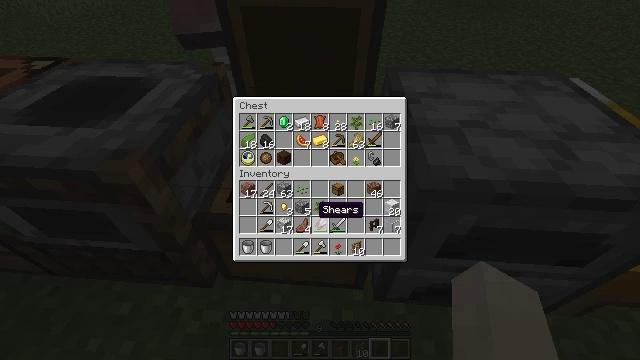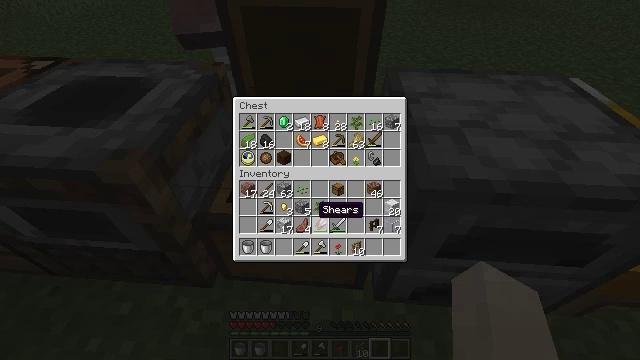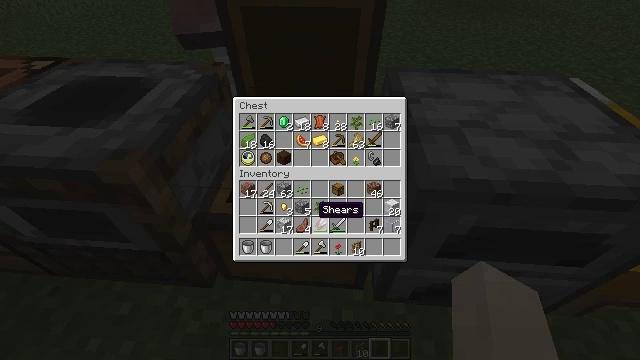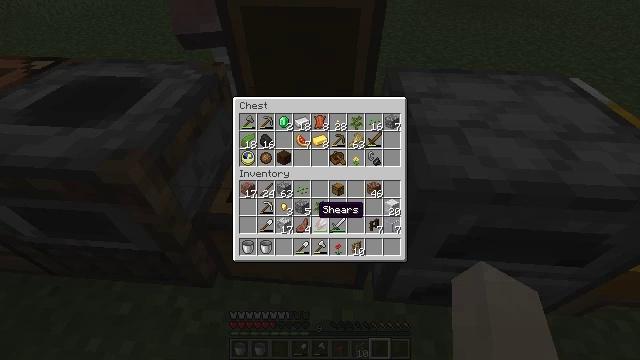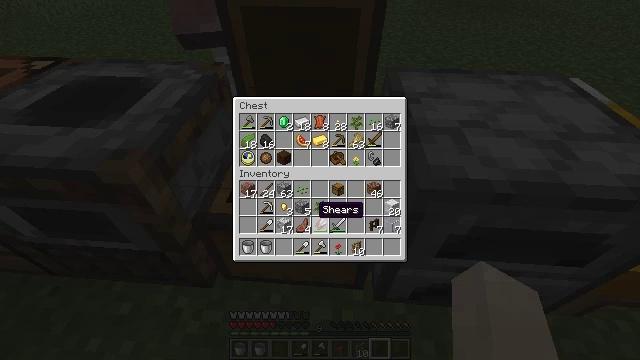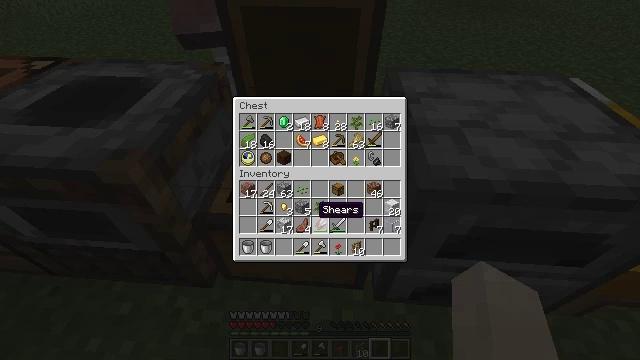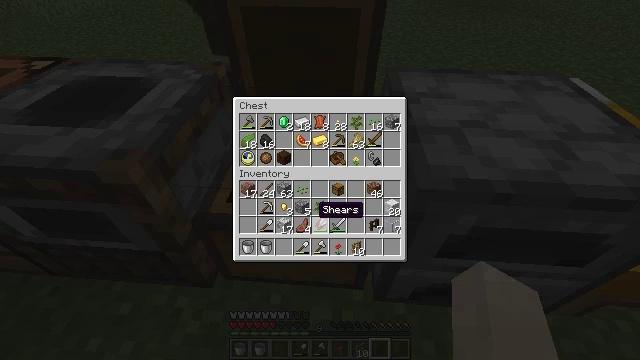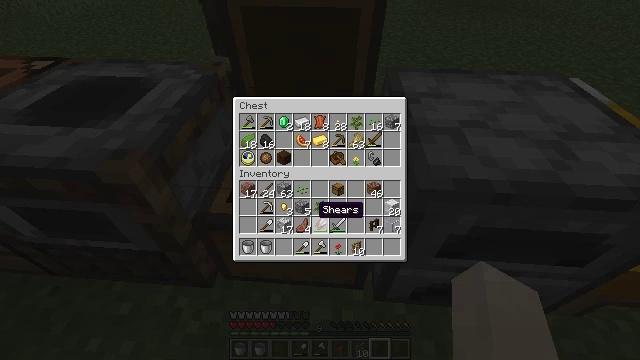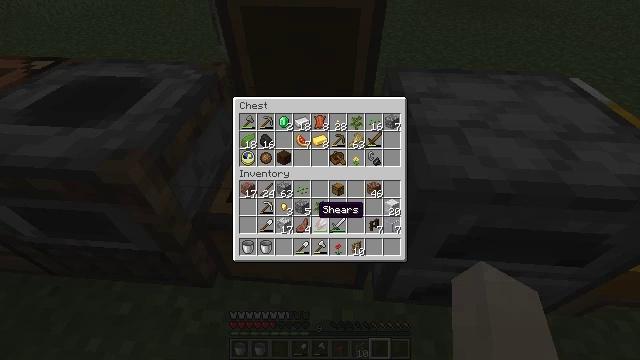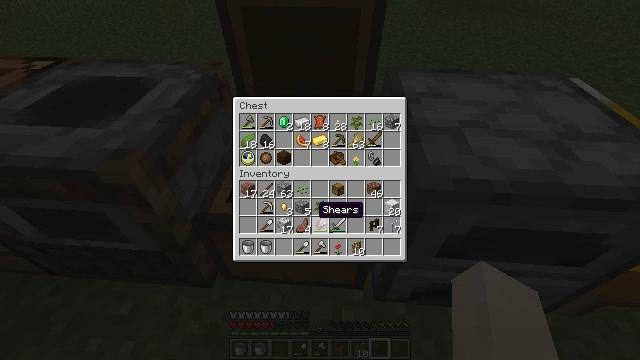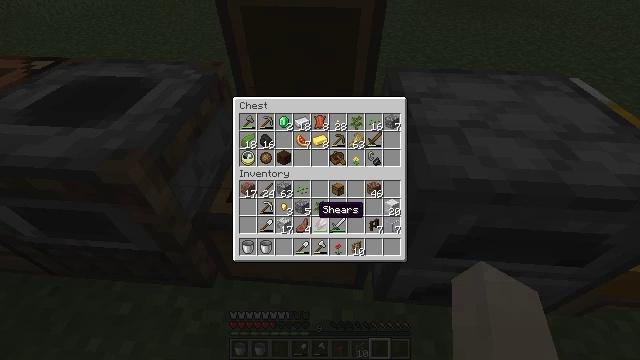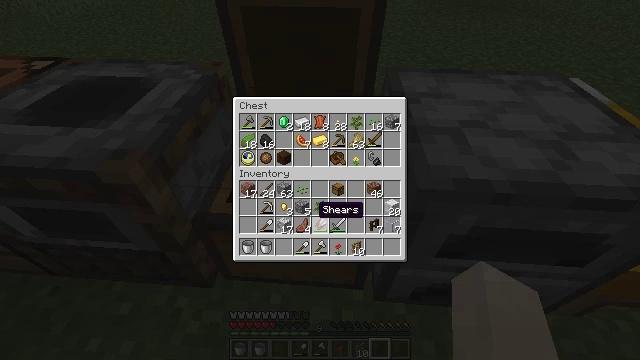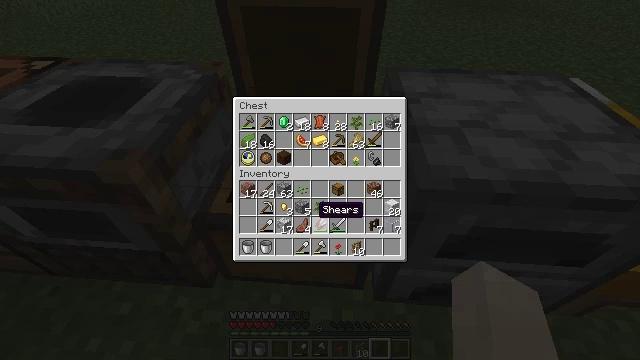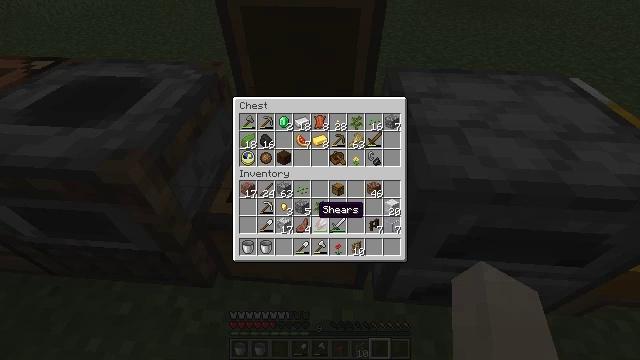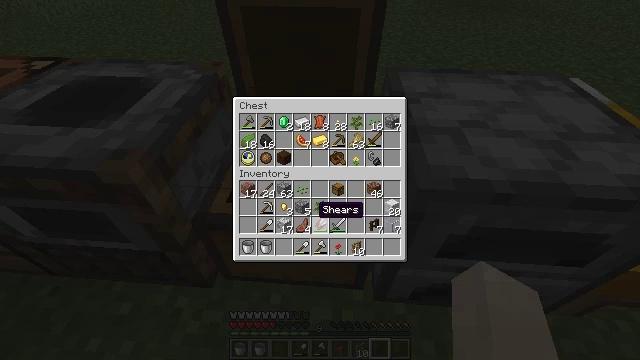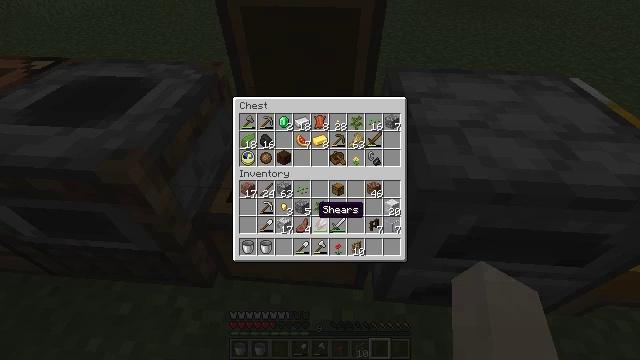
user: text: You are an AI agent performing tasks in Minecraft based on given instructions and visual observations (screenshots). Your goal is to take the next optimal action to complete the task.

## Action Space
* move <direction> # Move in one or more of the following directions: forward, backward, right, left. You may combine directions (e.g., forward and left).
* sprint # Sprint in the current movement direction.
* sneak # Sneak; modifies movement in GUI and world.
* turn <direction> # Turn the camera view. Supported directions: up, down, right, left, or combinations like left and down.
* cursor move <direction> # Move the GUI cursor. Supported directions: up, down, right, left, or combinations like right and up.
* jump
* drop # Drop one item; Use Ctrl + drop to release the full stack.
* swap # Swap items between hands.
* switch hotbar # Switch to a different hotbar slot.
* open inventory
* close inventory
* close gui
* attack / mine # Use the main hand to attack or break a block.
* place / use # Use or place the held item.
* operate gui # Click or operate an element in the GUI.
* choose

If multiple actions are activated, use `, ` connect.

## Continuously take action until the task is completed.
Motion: motion action
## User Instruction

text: Gather the dark oak sapling for your inventory.
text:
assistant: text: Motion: no_op
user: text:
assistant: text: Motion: no_op
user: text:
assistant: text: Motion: no_op
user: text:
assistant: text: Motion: no_op
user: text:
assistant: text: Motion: no_op
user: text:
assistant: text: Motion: no_op
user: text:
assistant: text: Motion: no_op
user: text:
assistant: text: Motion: no_op
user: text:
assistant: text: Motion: no_op
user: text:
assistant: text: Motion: no_op
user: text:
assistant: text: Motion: no_op
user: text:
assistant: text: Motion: no_op
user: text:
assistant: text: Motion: no_op
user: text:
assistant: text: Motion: no_op
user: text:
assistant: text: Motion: no_op
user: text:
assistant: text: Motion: no_op
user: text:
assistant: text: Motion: no_op
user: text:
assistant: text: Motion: no_op
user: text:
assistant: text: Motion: no_op
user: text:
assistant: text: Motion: no_op
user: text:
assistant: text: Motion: no_op
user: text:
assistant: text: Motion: no_op
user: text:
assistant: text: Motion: no_op
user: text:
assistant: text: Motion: no_op
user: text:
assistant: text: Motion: no_op
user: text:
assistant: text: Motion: no_op
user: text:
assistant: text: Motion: no_op
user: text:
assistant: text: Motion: no_op
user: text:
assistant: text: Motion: no_op
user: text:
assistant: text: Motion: no_op